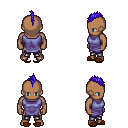
a pixel art fantasy rpg character, male body template, human, dark skin, chain tabard jacket, metal pants, blue mohawk hairstyle, brown slippers, four views (front, back, left, right), 2x2 character sprite sheet, small pixel art, hard edges, no anti-aliasing